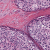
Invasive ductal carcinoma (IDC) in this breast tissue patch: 0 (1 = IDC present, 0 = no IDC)